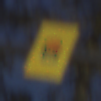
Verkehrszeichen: FahrzeugeMitWassergefaehrdenderLadungOhnePfeilsymbol
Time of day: MorningAfternoon
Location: Outdoor (Nature)
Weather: Clear
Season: Winter
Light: Natural